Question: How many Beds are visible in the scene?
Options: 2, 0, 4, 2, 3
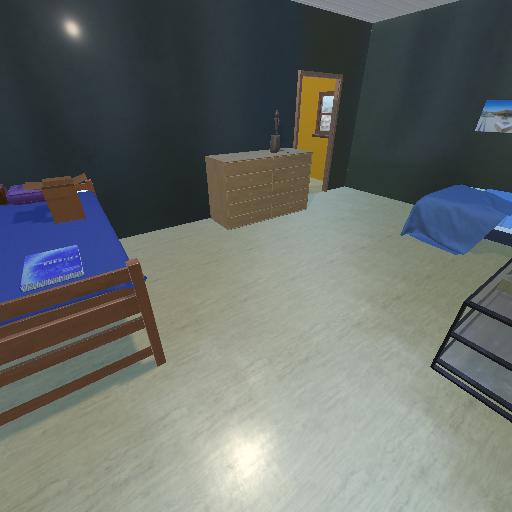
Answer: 2